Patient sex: M
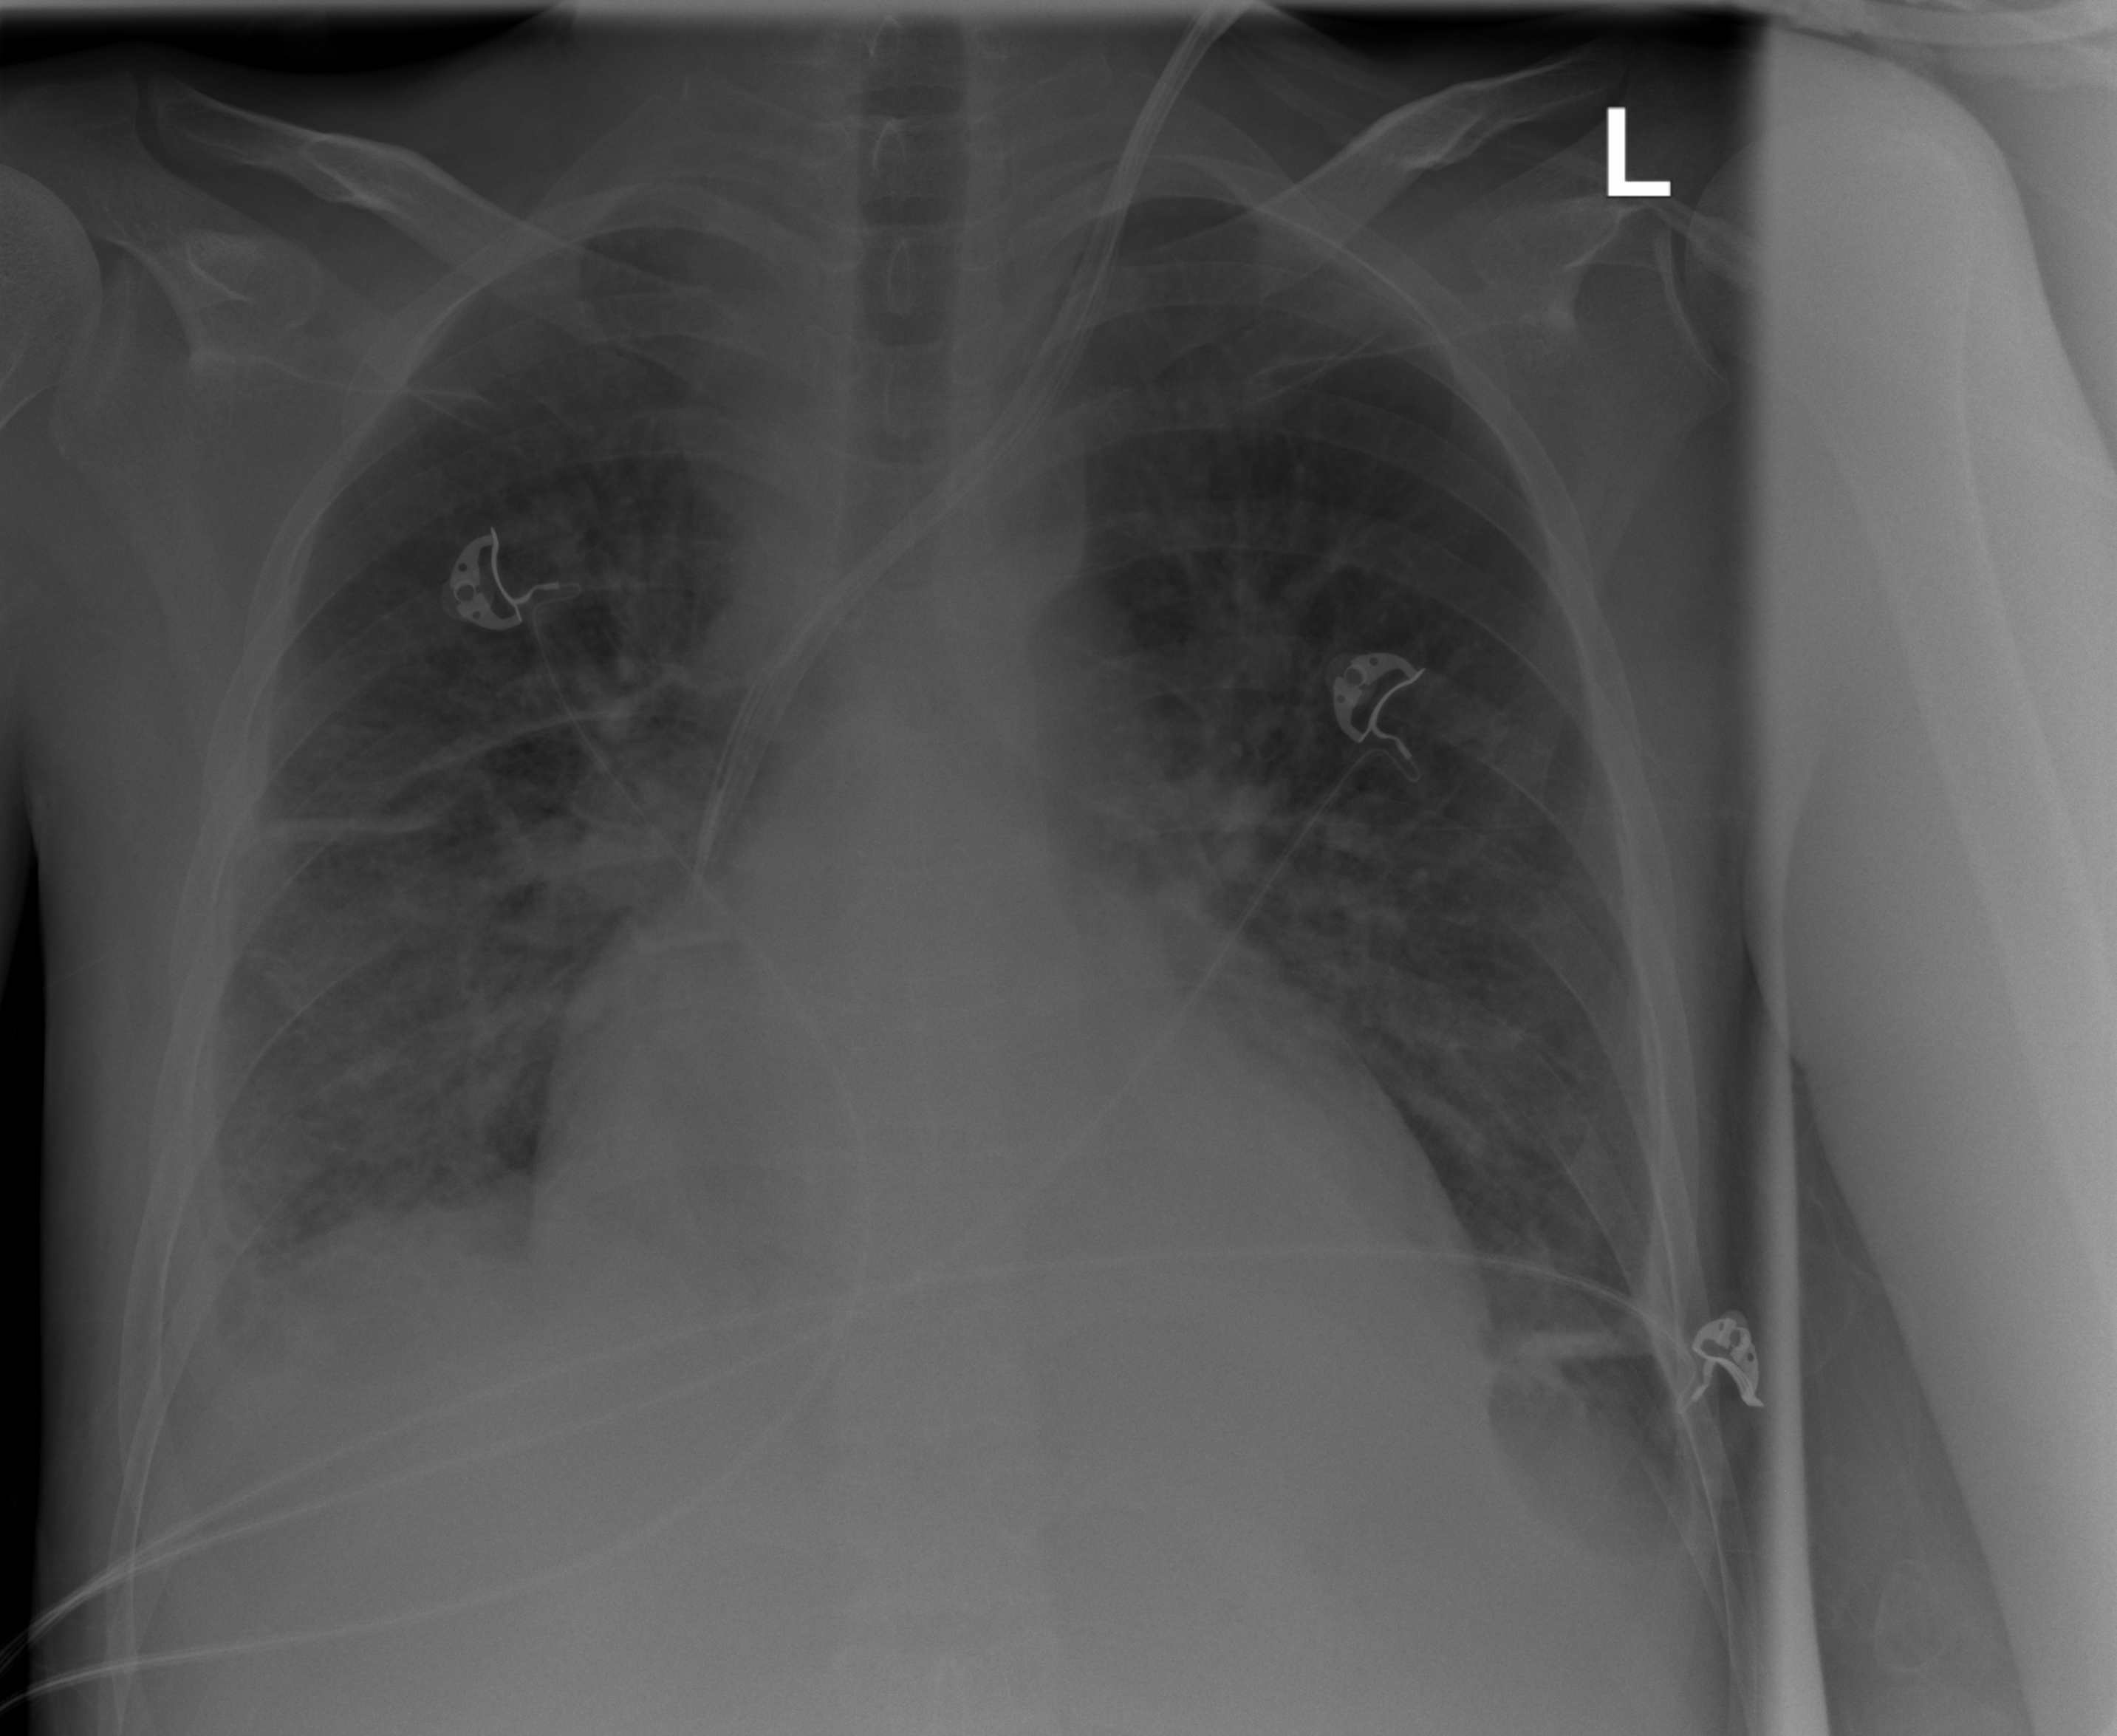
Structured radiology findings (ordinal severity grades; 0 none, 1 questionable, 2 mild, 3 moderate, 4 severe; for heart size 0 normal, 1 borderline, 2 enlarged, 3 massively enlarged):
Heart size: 2
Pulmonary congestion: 2
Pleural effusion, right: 2
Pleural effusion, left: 2
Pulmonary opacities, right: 3
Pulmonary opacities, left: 2
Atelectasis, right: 2
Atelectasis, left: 2